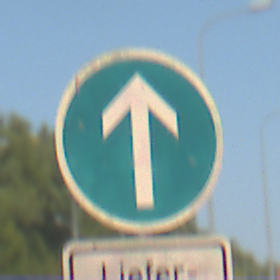
Verkehrszeichen: VorgeschriebeneFahrtrichtungGeradeaus
Zusatzzeichen unten: BesondereFahrzeugeUndTransportgueter5
Umgebung: Outdoor, Suburban
Tageszeit: MorningAfternoon
Wetter: Clear
Licht: Natural
Jahreszeit: NotSpecified
Kontrast: HighContrast